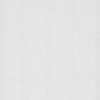
Label: dusty